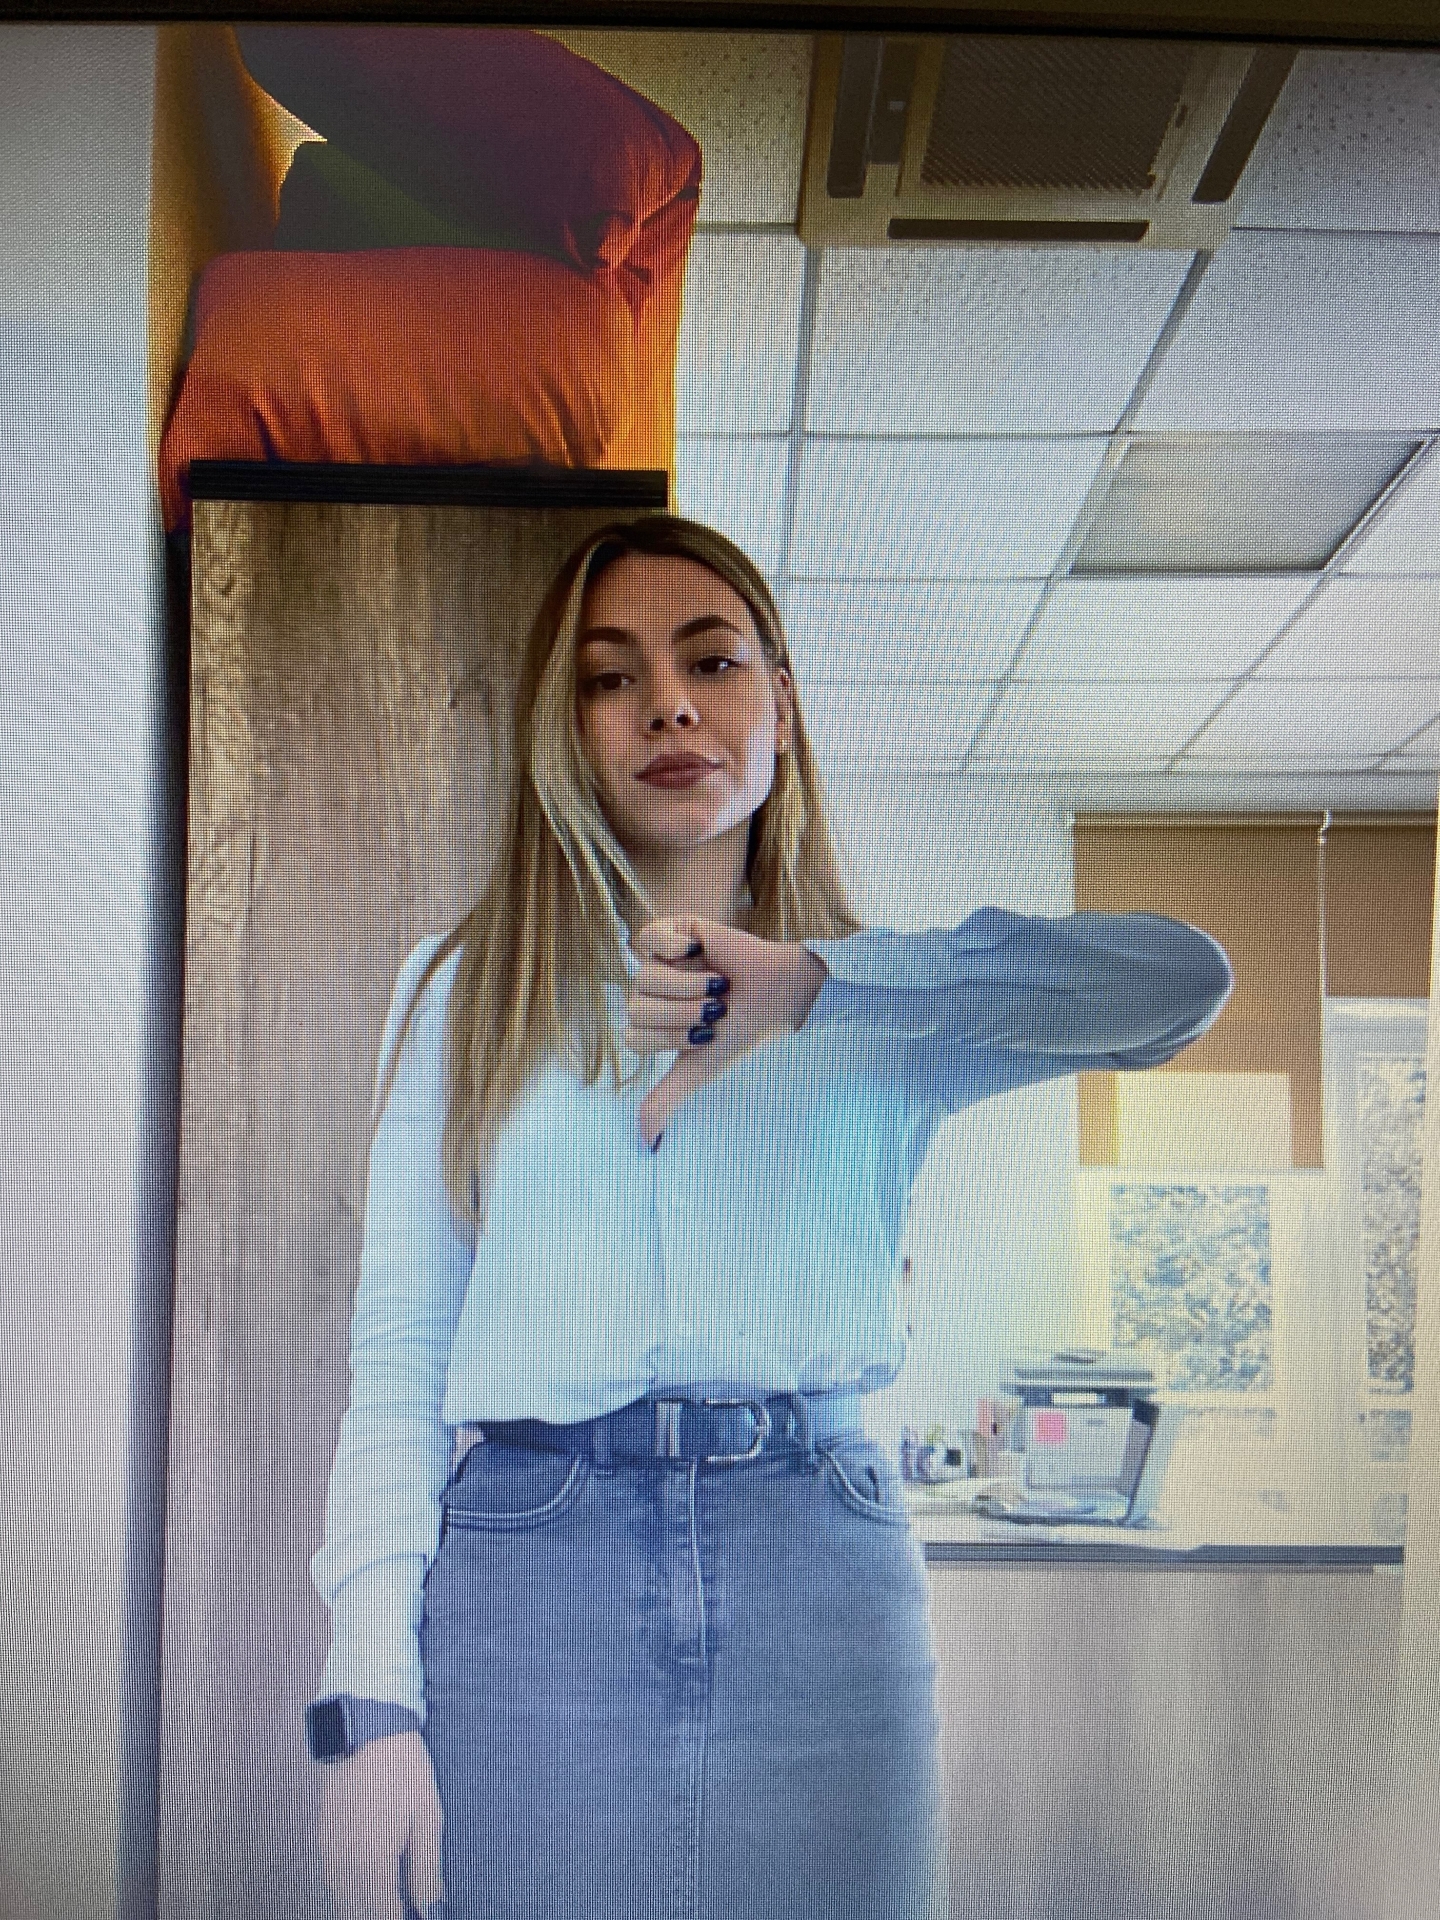
Label: noise